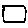
Label: square